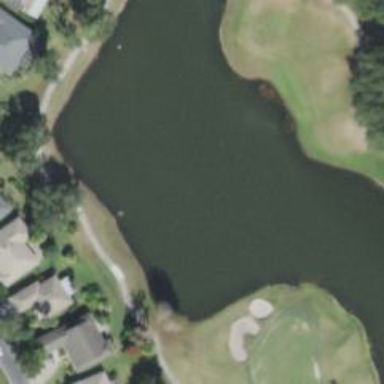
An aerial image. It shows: Water hazard on golf course. The hazard is natural water feature.